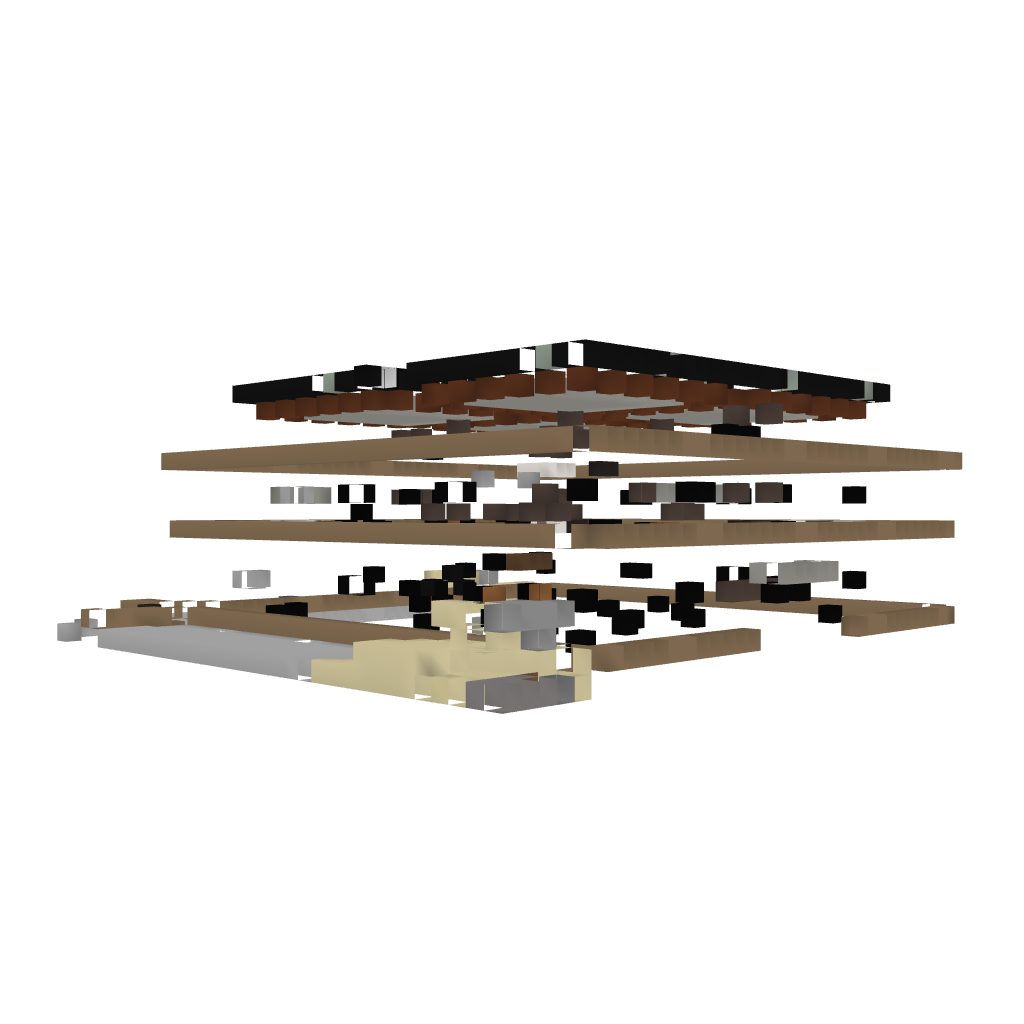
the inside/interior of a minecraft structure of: QuartzHouse